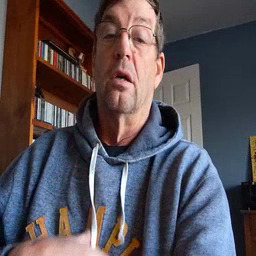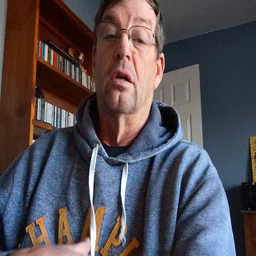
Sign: hungry